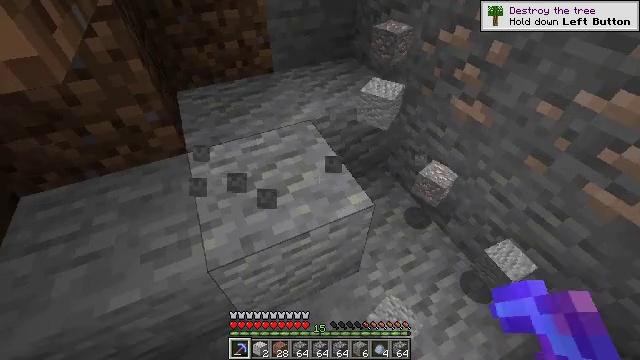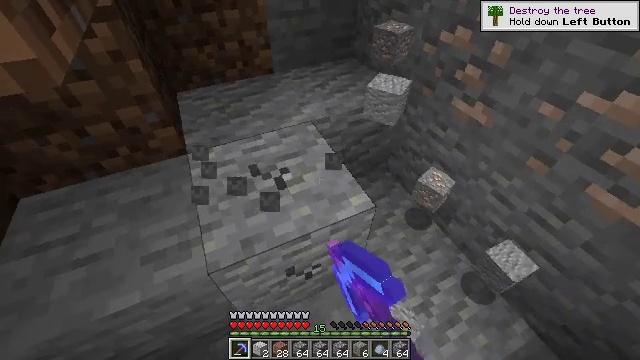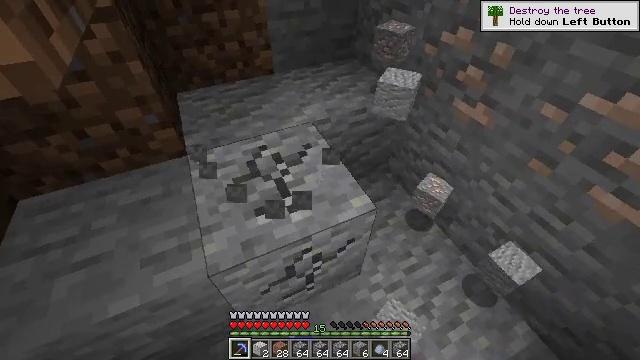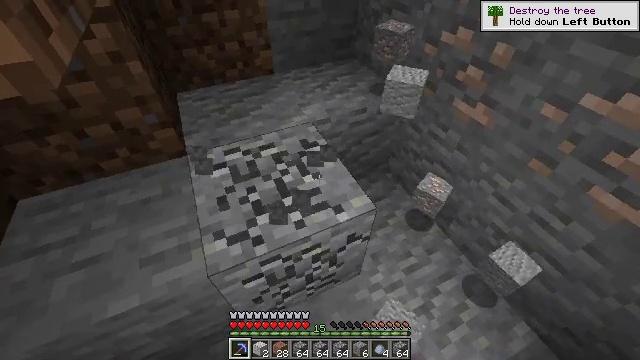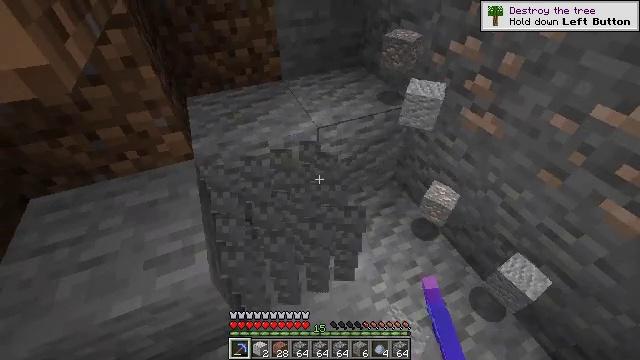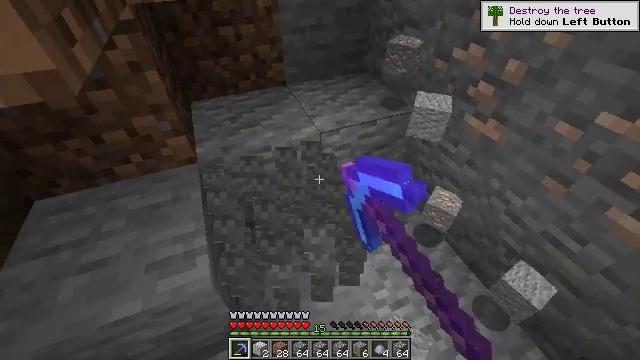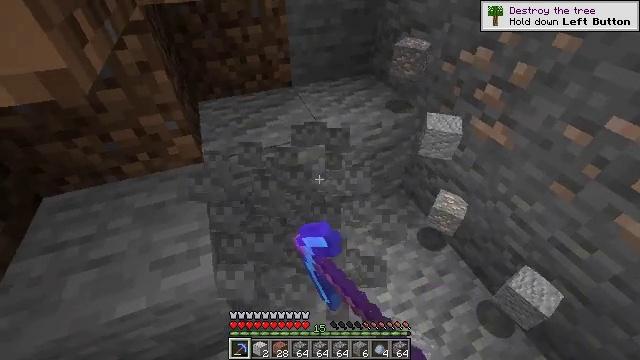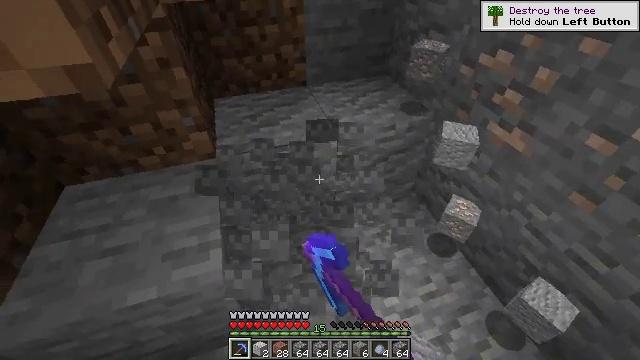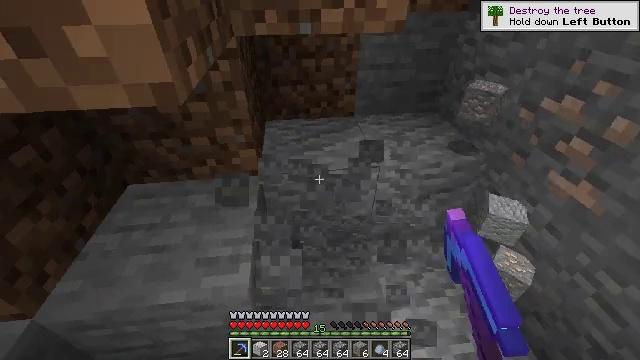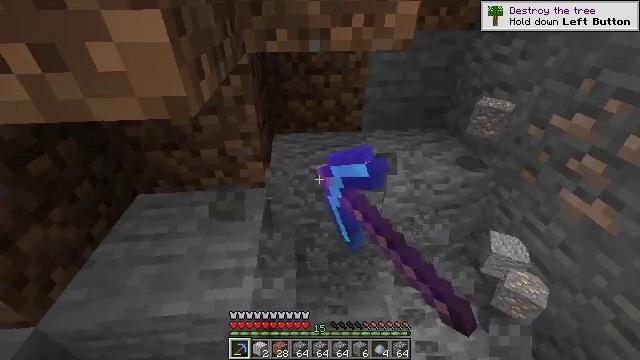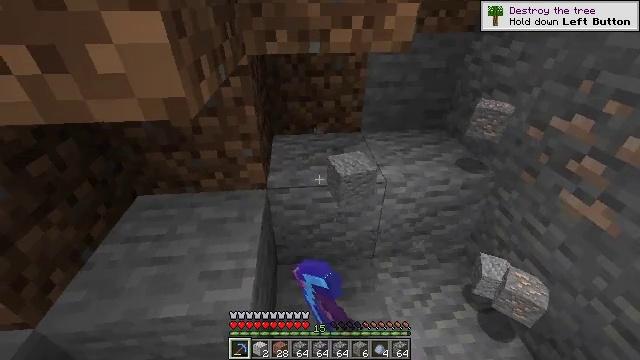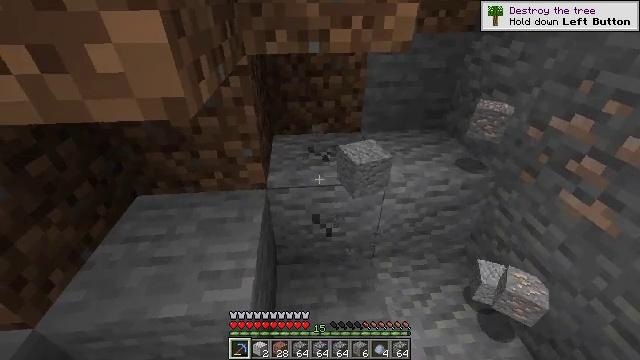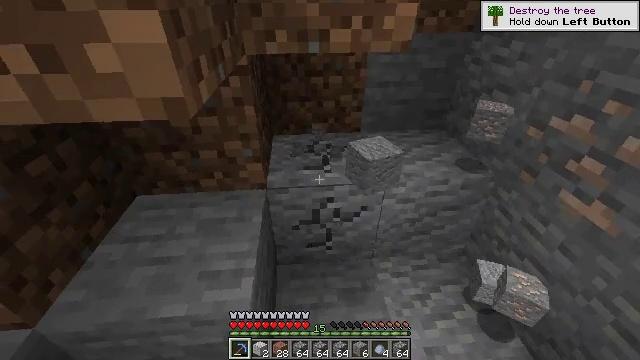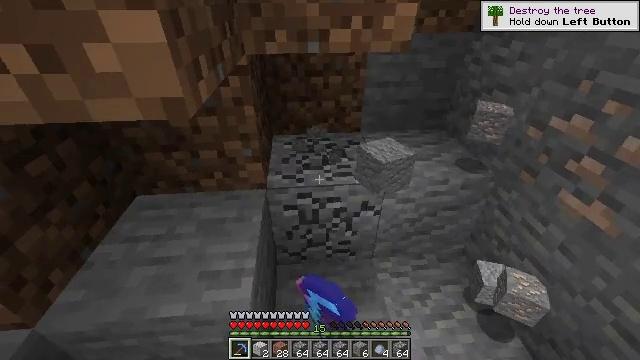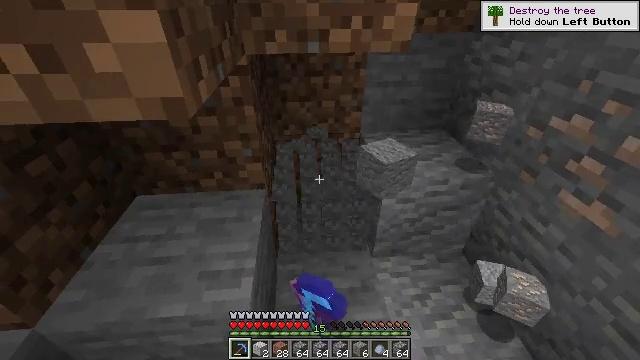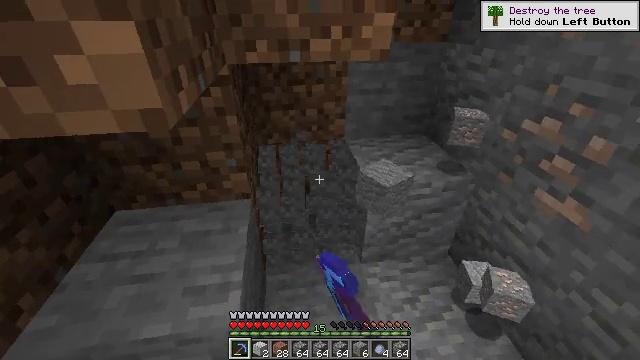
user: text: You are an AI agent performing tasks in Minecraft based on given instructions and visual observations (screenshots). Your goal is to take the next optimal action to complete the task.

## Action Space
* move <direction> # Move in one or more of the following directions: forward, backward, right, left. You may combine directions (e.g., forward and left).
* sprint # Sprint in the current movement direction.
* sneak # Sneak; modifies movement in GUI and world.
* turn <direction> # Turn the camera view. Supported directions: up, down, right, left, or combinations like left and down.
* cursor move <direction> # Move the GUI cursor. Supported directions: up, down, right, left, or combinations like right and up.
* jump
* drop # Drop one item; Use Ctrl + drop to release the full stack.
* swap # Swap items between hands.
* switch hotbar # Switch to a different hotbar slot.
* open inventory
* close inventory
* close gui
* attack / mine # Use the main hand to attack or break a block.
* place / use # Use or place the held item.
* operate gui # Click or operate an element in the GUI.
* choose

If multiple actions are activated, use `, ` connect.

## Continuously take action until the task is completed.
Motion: motion action
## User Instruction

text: Break the andesite to collect it.
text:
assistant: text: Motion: sneak, attack / mine
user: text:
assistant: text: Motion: sneak, attack / mine
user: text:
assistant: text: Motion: sneak, attack / mine
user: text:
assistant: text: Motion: sneak, turn left and up, attack / mine
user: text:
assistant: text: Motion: sneak, turn up, attack / mine
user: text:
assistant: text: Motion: move forward, sneak, turn left, attack / mine
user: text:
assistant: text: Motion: move forward, sneak, turn left, attack / mine
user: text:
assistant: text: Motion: move forward, sneak, turn left and up, attack / mine
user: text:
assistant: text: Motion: sneak, turn left and up, attack / mine
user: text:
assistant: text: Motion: sneak, attack / mine
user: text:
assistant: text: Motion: sneak, attack / mine
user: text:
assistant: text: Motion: sneak, attack / mine
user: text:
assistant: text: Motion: sneak, attack / mine
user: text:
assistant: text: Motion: sneak, attack / mine
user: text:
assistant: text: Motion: sneak, turn right and up, attack / mine
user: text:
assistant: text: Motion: sneak, turn right and up, attack / mine
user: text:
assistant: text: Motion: sneak, turn right and up, attack / mine
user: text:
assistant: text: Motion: sneak, attack / mine
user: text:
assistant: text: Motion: sneak, attack / mine
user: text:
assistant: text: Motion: sneak, attack / mine
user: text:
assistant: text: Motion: sneak, attack / mine
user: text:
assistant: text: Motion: sneak, attack / mine
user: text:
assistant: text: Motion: sneak, attack / mine
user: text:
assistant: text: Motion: sneak, attack / mine
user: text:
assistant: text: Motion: sneak, attack / mine
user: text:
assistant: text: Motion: sneak, attack / mine
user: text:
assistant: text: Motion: sneak, attack / mine
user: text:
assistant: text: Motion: sneak, attack / mine
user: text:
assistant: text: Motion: sneak, attack / mine
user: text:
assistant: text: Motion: sneak, attack / mine